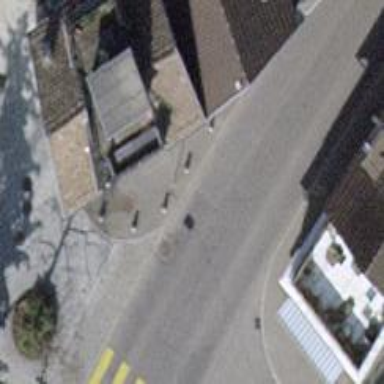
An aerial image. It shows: Unremovable concrete bollard.